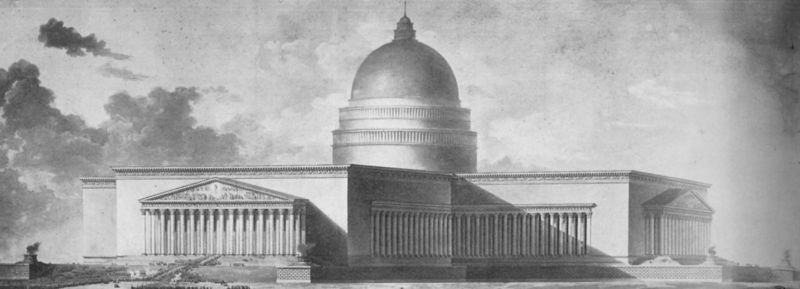
Titel: Entwurf für die Metropole in Paris
Künstler: Etienne-Louis Boullée
Institution: Paris, Bibliothèque Nationale
Schlagwörter: gemälde, himmel, schatten, wolken, säule, säulen, dach, gebäude, haus, wolke, alt, fassaden, kuppel, podest, wände, groß, politik, gibel